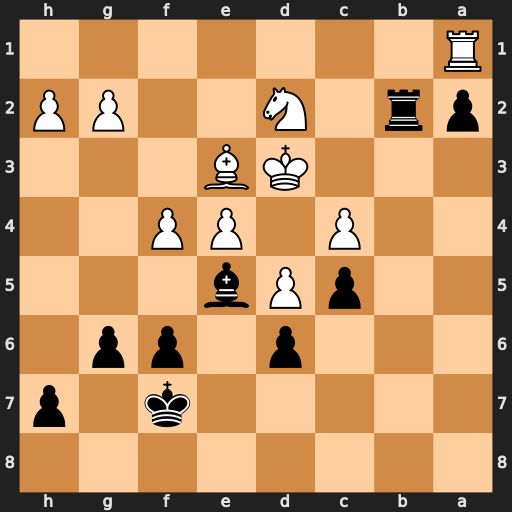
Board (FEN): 8/5k1p/3p1pp1/2pPb3/2P1PP2/3KB3/pr1N2PP/R7
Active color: b
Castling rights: -
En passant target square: -
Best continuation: Rxd2+ Kxd2 Bxa1